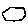
Label: hexagon